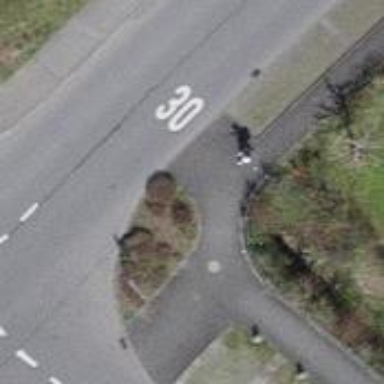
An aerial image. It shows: Kerb serving as barrier.